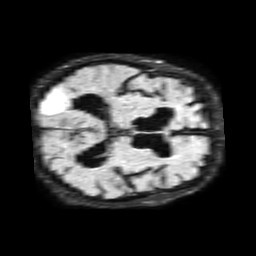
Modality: FLAIR
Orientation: axial
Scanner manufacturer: philips
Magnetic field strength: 1.5 T
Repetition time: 6 s
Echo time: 0.1027 s